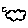
Label: cloud